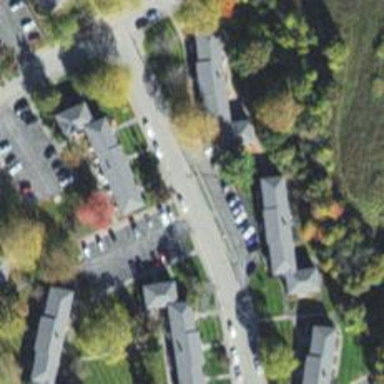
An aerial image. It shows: Residential road.